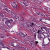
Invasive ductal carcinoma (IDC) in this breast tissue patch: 1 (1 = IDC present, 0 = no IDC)